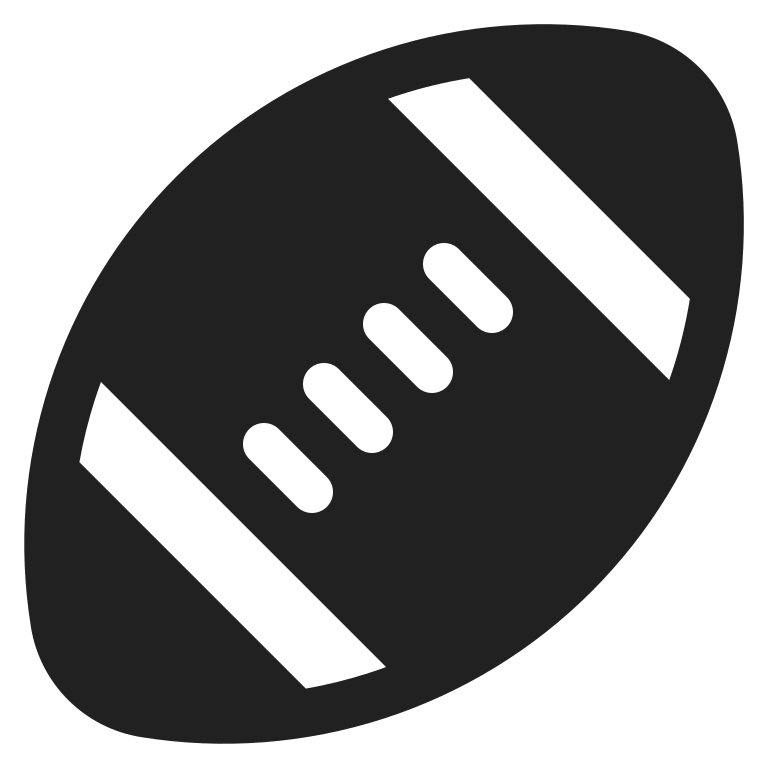
american football high contrast